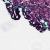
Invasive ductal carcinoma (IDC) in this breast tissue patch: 0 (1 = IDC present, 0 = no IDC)